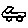
Label: car